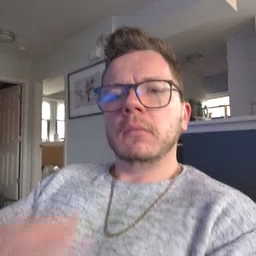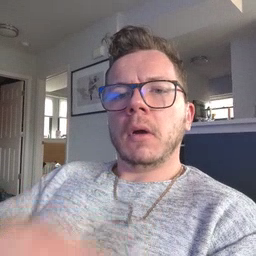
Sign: hungry